Question: On Windows Server 2008 R2, I am trying to set up a scheduled task to automatically run a PHP script which then adjusts the SQlite database. I am using SQlite as I need to use a database file. Whenever I run the script, it returns this error:

But when I run it in the web browser, it works perfectly.
My code is:
> $db = new PDO("sqlite:server_status.db");
$db->setAttribute(PDO::ATTR_ERRMODE, PDO::ERRMODE_EXCEPTION);
'''
$sql = "SELECT * FROM stats";
$results = $db->query($sql);
foreach($results as $row) {
print_r($row);
}
'''
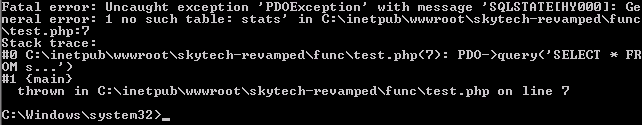
Answer: I'm no expert with PDO or SQLITE but looking at your console output it seems that your current working directory is 'c:/windows/system32' but that is not your web root.
Therefore PDO will be looking for your database file at: 'c:/windows/system32/server_status.db' which i presume is not the correct path.
Either define your sqlite database location as a full absolute path starting with 'C:\', or change your current directory to the folder containing the sqlite database file.